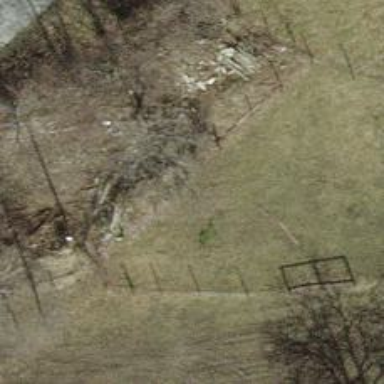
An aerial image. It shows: Fence is in the image.